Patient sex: M
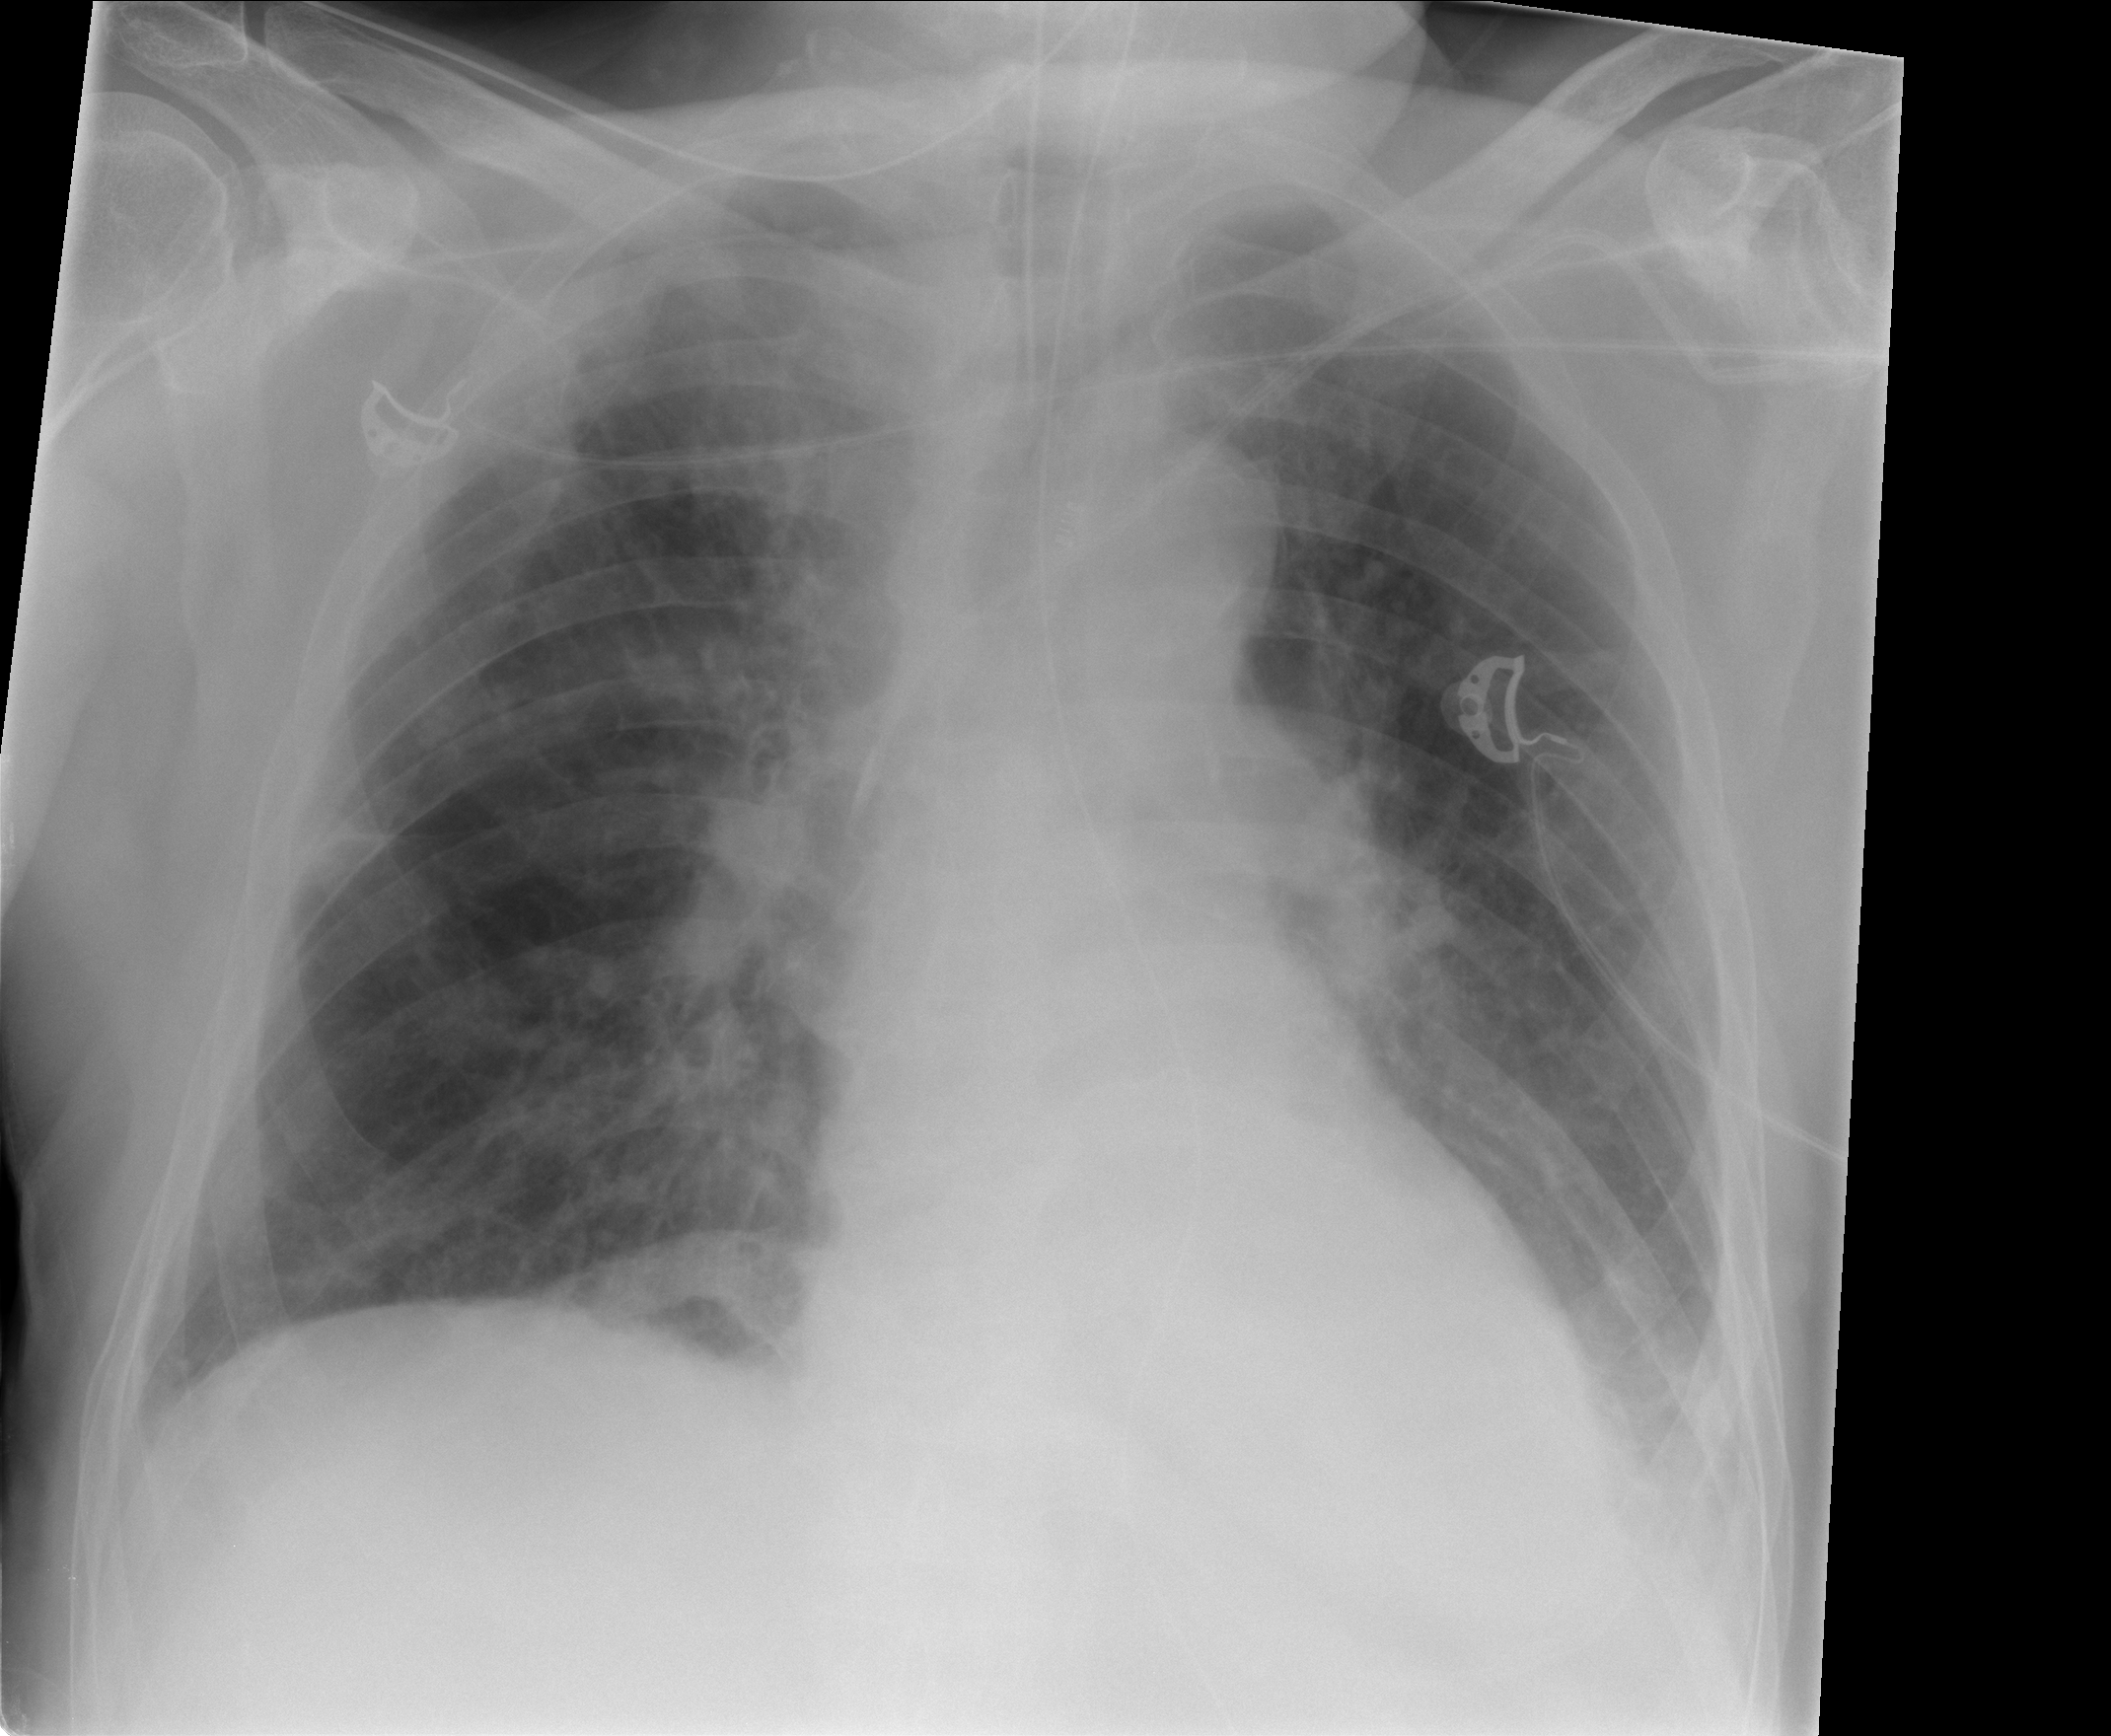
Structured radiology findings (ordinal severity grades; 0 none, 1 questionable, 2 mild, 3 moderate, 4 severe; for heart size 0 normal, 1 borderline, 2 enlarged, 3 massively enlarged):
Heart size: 2
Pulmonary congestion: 2
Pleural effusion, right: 0
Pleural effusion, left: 2
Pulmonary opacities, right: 2
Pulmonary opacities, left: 2
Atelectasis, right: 2
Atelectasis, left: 2